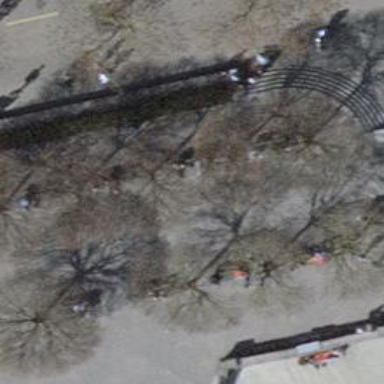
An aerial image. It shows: Bench for seating.